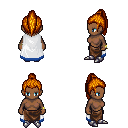
a pixel art fantasy rpg character, female body template, human, dark skin, white trimmed cape, robe skirt, dark blonde long topknot hairstyle, bracelets, metal boots, four views (front, back, left, right), 2x2 character sprite sheet, small pixel art, hard edges, no anti-aliasing